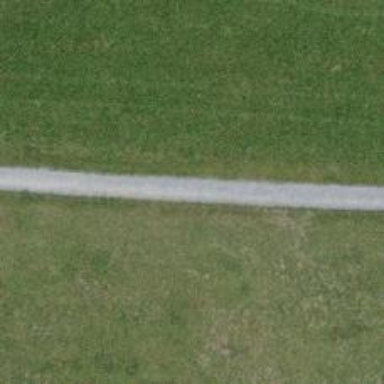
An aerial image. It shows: Gravel track with track type of grade3.